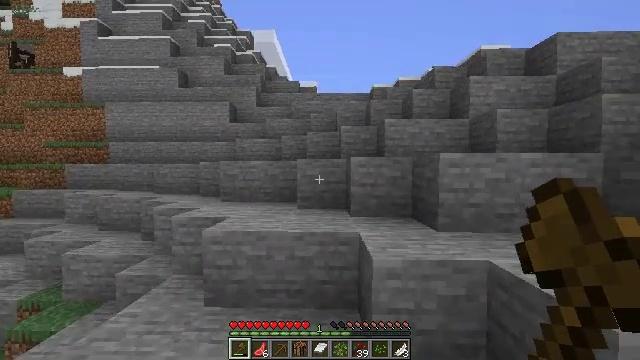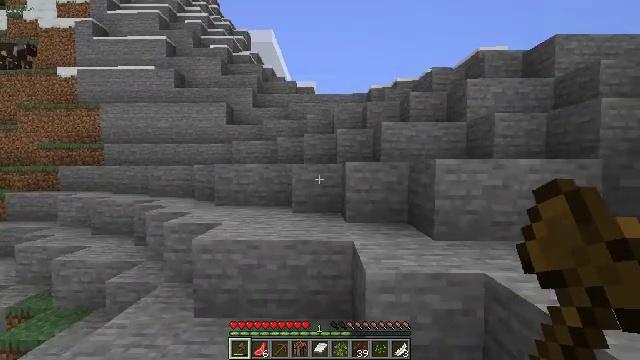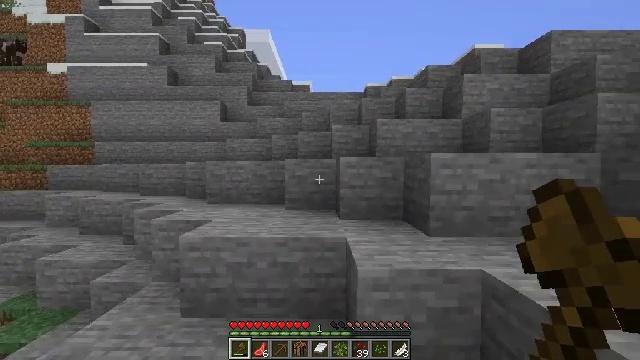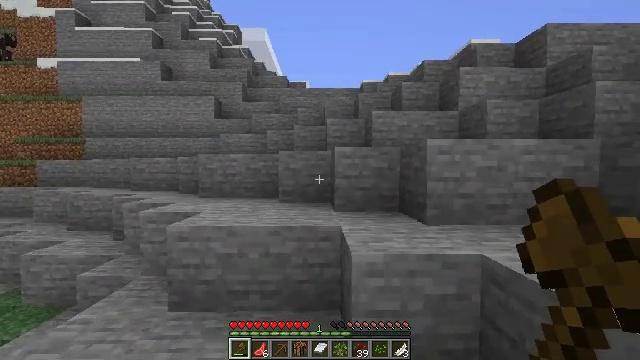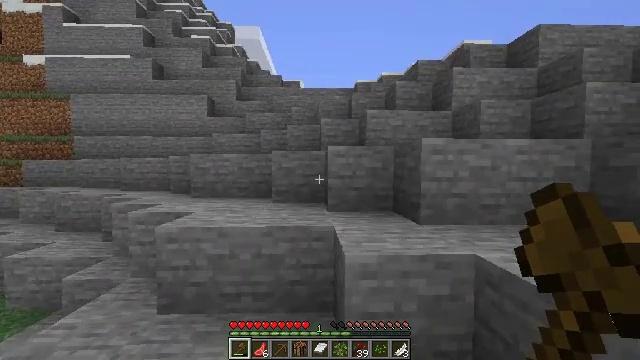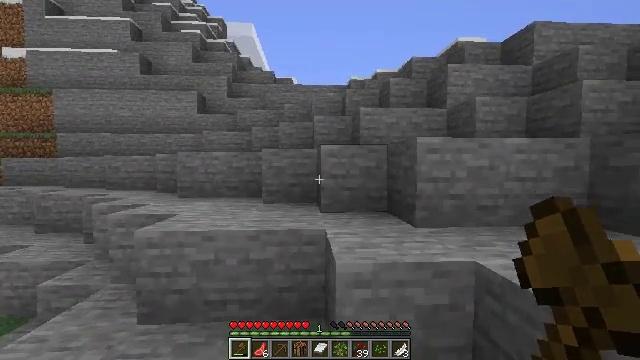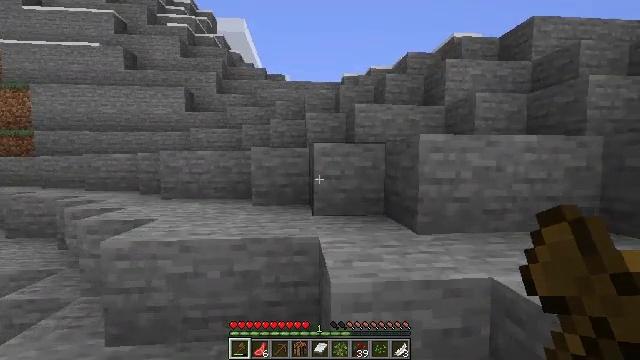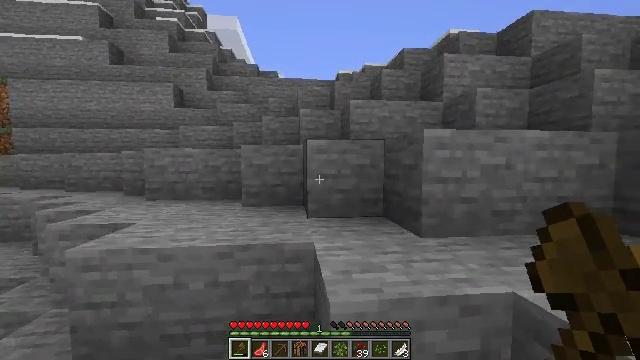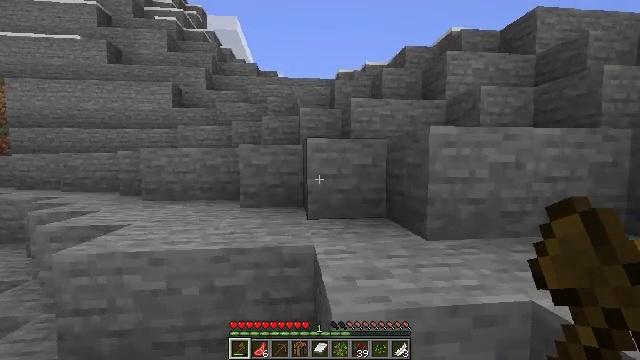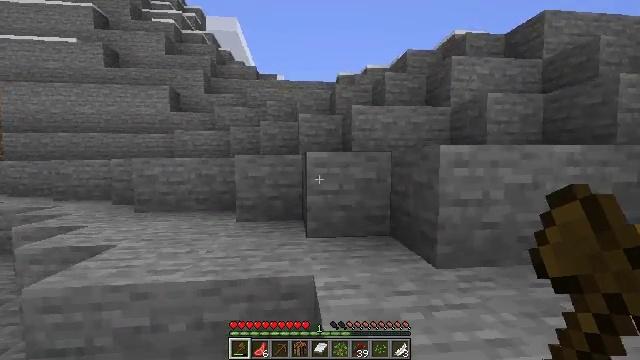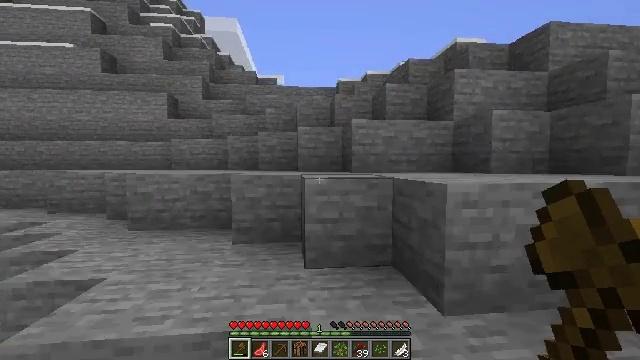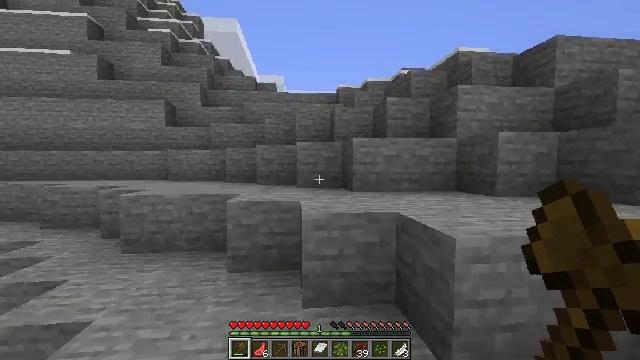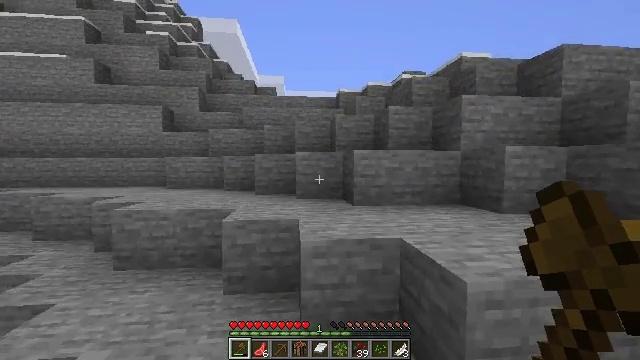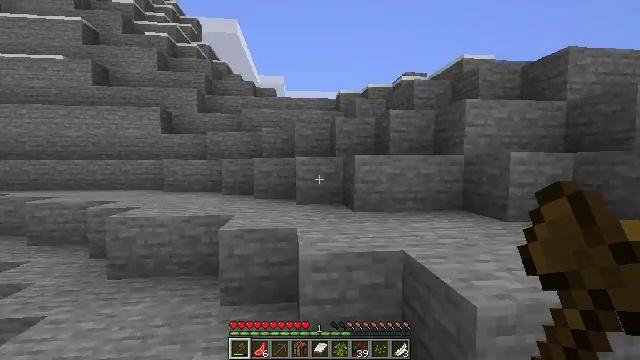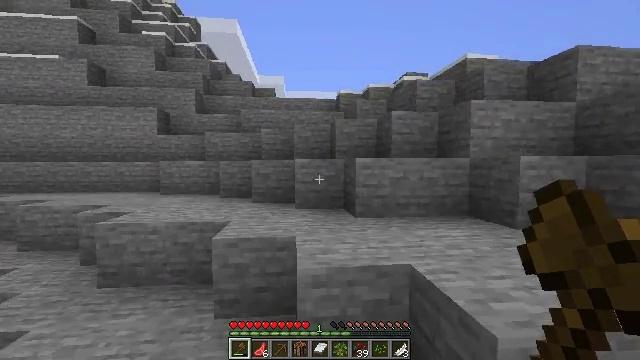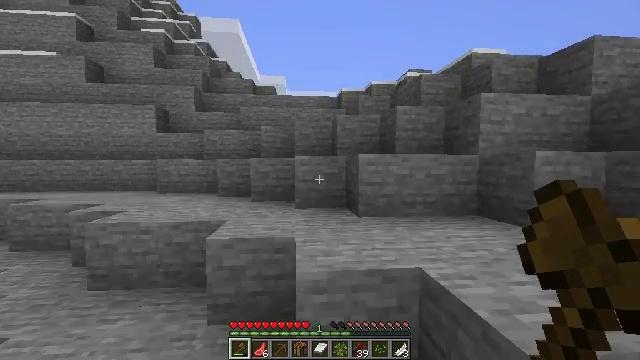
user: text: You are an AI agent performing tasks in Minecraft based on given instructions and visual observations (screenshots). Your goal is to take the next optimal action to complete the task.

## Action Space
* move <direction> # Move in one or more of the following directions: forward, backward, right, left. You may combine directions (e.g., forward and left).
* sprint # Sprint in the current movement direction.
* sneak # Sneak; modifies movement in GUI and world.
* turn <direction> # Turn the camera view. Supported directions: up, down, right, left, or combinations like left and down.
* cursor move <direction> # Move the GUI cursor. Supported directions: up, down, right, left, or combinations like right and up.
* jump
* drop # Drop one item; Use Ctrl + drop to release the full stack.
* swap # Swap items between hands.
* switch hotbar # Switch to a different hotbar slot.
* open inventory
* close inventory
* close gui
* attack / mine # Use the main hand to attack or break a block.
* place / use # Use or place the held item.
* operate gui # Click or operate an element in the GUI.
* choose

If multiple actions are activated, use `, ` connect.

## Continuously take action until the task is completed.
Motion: motion action
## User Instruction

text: Break the red sand block.
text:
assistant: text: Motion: move forward
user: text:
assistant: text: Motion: move forward
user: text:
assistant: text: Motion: move forward
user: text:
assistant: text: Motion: move forward, turn right
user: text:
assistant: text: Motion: move forward, turn right
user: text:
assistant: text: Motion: move forward, turn right
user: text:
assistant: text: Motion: move forward, turn right
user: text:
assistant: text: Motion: move forward
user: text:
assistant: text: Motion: move forward, jump
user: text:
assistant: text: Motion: move forward, jump
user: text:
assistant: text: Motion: move forward, jump
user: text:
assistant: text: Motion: move forward
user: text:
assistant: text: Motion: move forward
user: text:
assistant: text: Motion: move forward
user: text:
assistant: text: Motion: move forward
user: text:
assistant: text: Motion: move forward, turn left
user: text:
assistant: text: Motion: move forward
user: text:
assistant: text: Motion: move forward, turn left, jump
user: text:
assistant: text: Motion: move forward, jump
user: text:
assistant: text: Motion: move forward, jump
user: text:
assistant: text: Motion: move forward, jump
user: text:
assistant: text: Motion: move forward
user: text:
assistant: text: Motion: move forward
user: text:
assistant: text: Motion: move forward
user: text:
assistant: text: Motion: move forward
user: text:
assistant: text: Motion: move forward
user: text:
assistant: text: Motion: move forward
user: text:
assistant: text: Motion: move forward
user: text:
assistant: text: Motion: move forward
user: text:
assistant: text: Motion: move forward